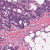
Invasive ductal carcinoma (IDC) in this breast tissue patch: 1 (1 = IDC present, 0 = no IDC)